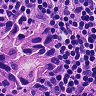
Metastatic tissue present: yes